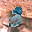
Label: 3